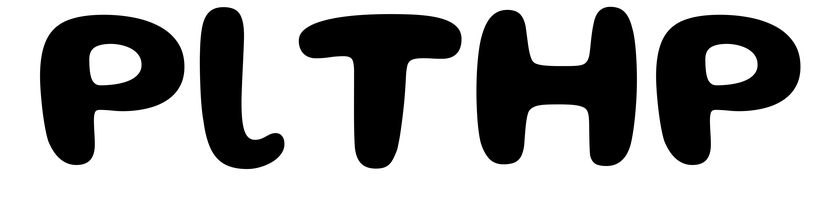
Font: Gluten_SemiBold